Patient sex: F
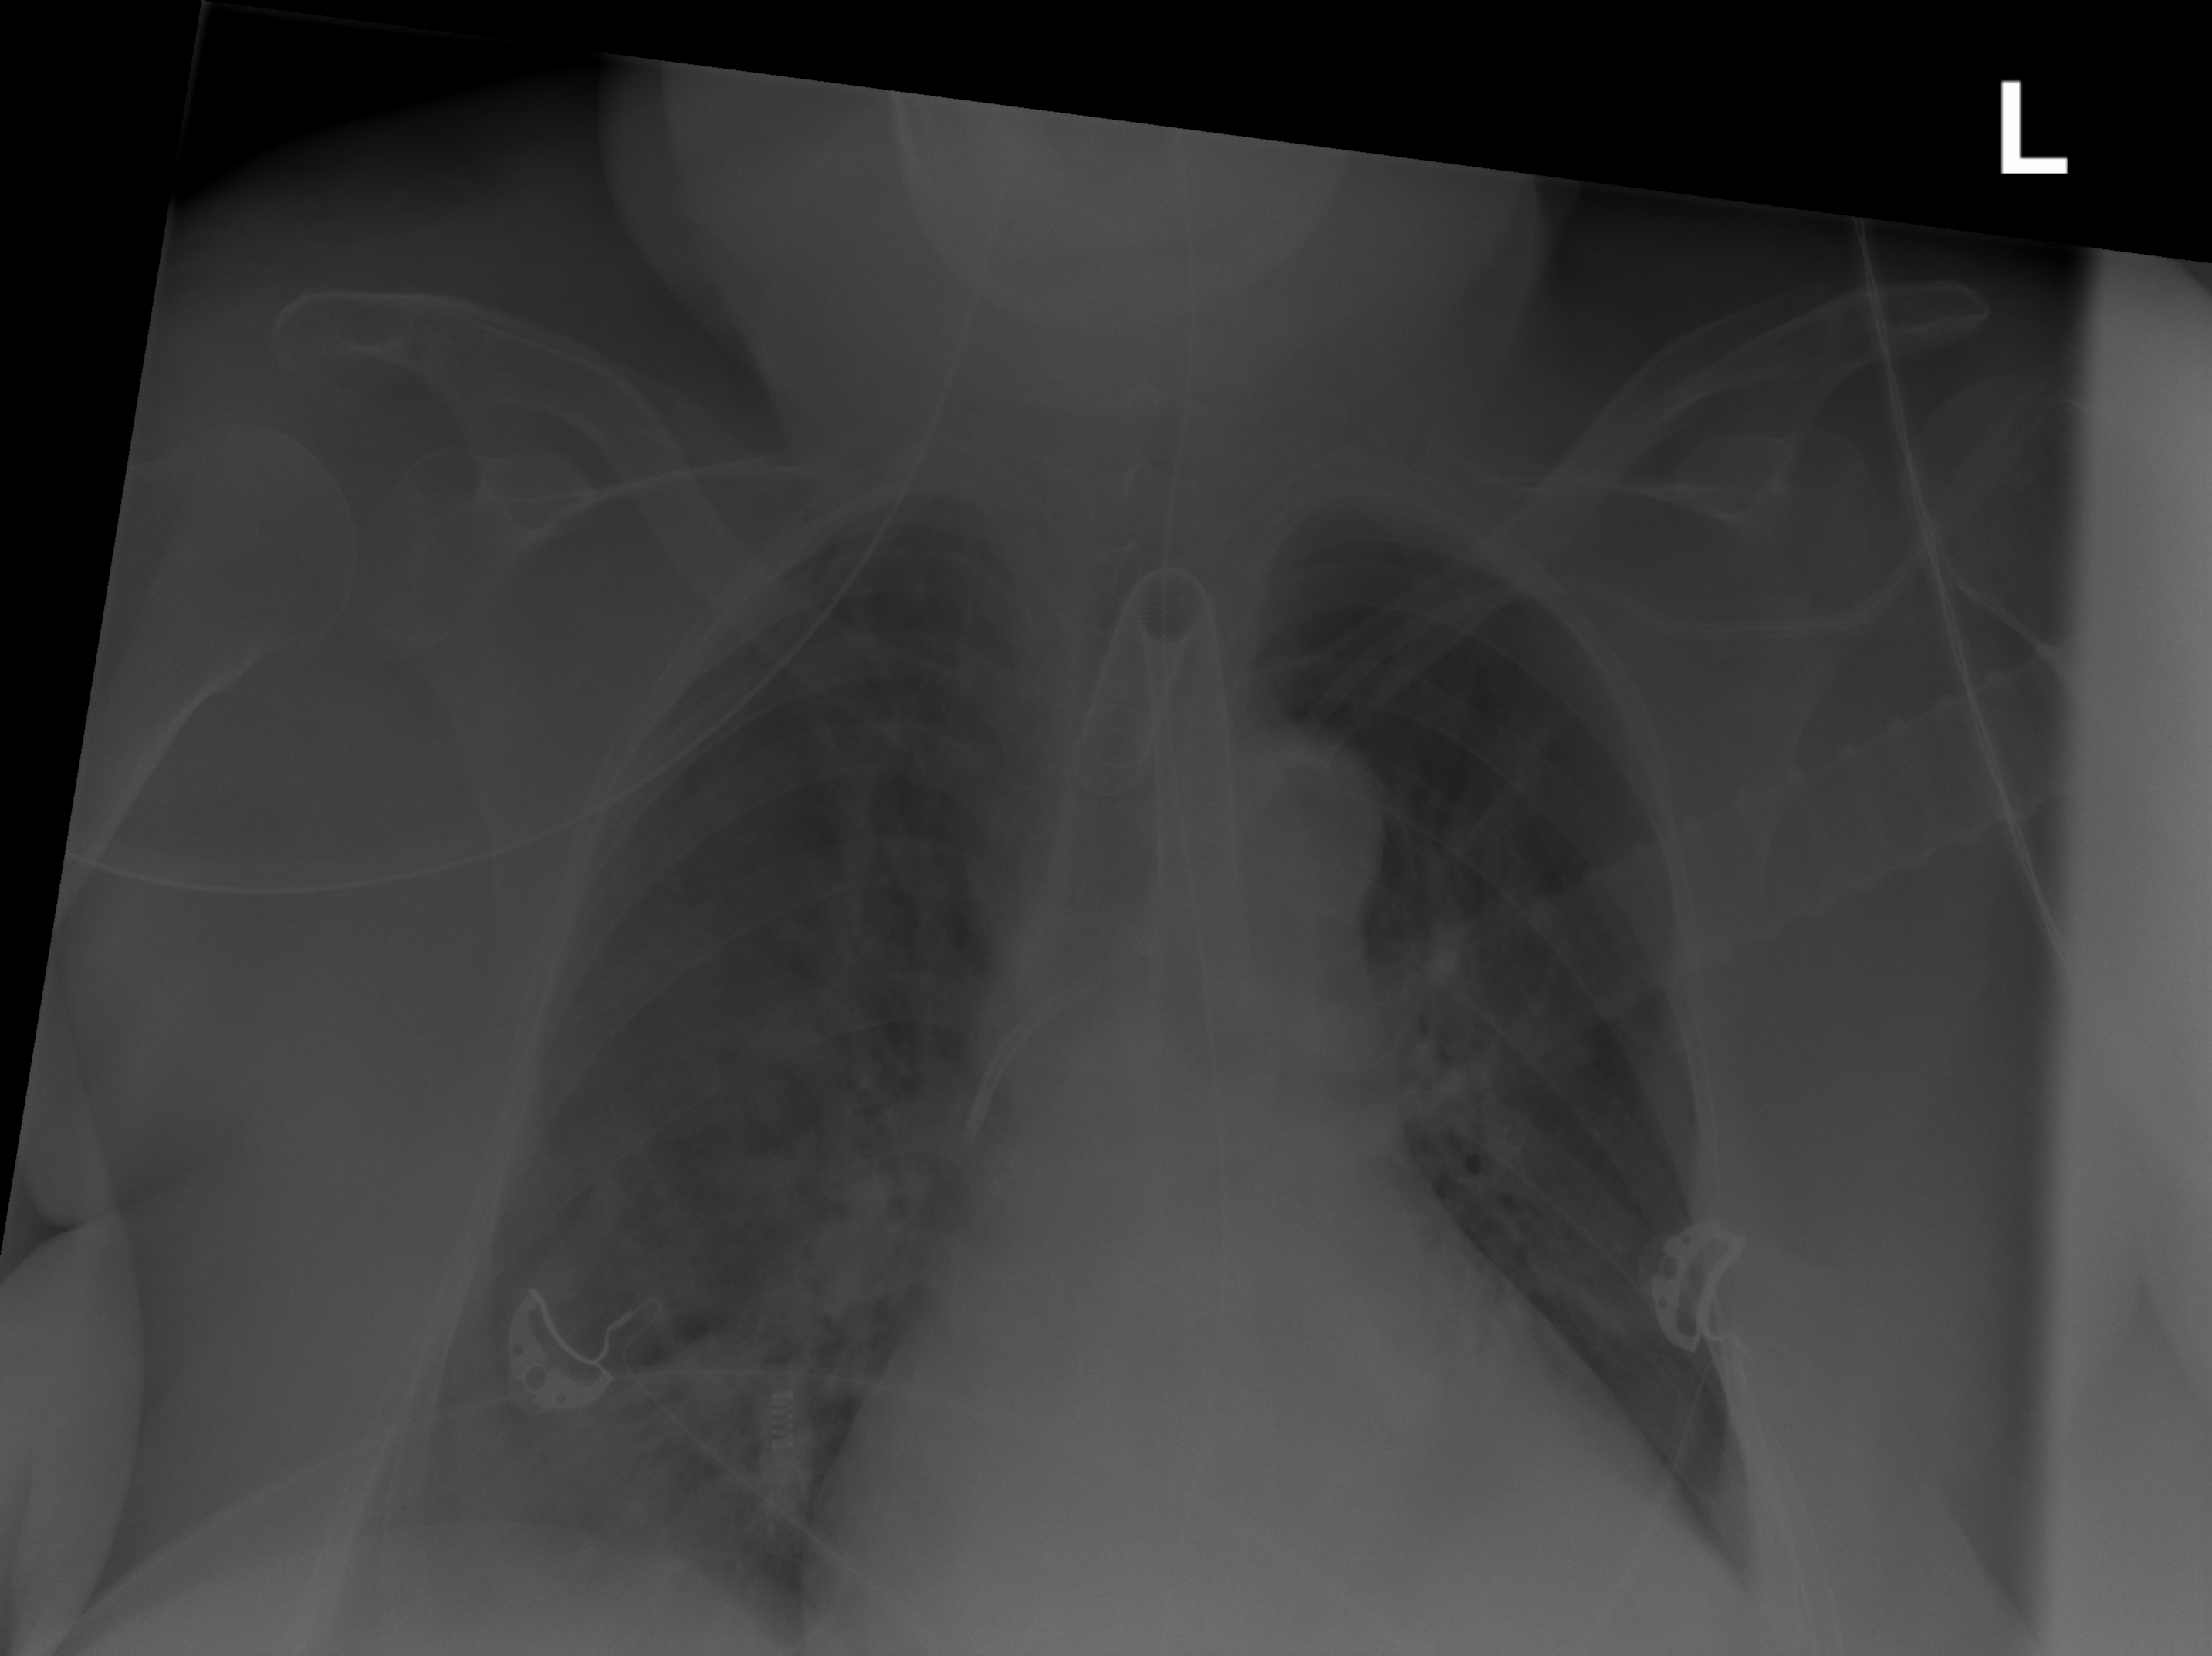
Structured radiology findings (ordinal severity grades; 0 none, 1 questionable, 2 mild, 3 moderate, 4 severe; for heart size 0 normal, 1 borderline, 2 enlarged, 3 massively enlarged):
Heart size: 2
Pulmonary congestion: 3
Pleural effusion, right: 0
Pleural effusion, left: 0
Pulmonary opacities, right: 2
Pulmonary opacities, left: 0
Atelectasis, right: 2
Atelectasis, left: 1